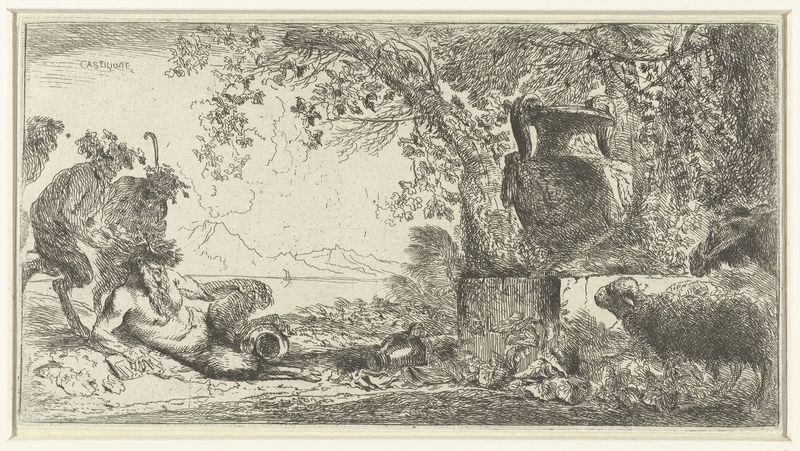
Titel: Pan liggend bij een grote vaas
Künstler: Giovanni Benedetto Castiglione
Standort: Amsterdam
Institution: Rijksmuseum
Schlagwörter: baum, zeichnung, sockel, amphore, berge, schaf, schwarzweiß, amphora, naturgeister